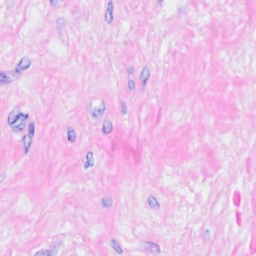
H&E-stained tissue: Breast